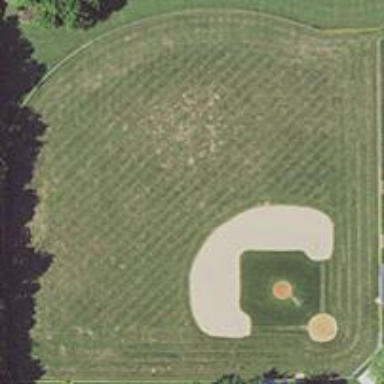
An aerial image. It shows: Baseball pitch for leisure and sports activities.